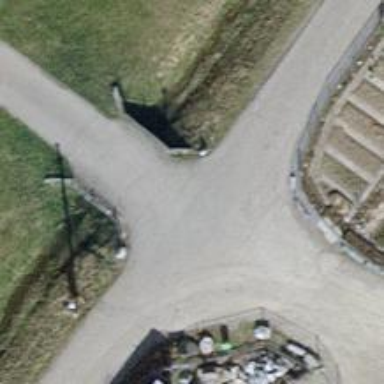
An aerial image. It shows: Unclassified road with asphalt surface.